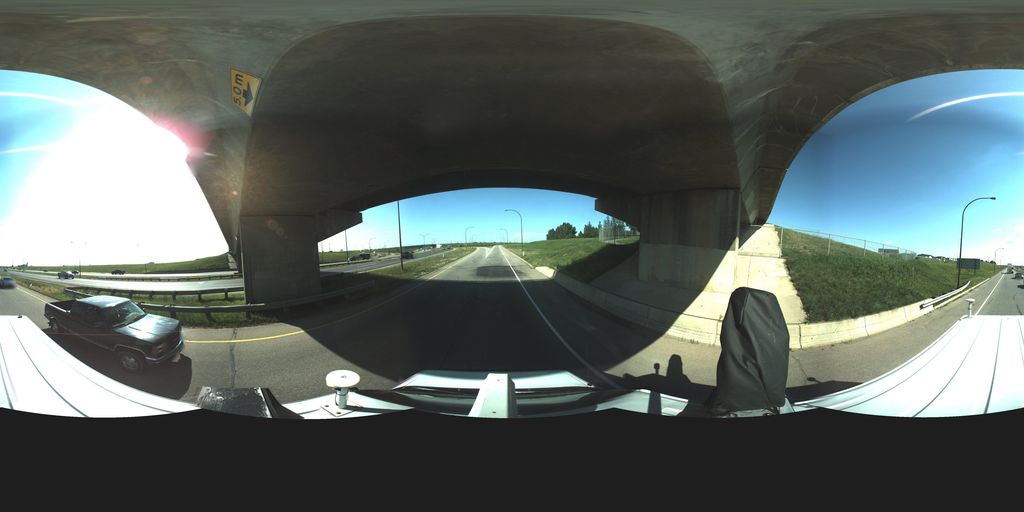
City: saskatoon